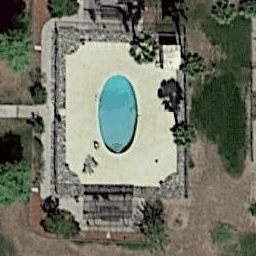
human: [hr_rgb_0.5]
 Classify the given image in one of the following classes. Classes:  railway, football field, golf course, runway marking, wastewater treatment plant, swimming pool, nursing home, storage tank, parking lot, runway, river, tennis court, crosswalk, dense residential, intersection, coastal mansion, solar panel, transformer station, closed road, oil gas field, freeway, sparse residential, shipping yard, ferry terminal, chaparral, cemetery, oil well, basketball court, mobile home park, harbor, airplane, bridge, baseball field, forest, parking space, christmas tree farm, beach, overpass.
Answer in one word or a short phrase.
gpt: swimming pool